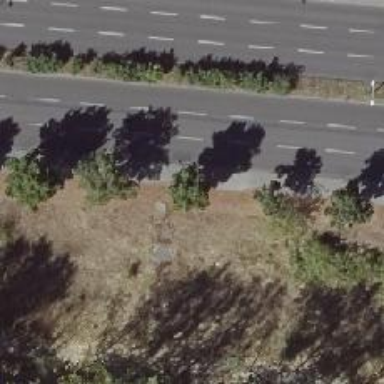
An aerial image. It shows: Avenue lined with deciduous broadleaved trees.